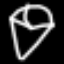
Label: diamond